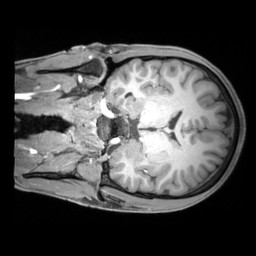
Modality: T1w
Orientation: coronal
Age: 21
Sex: male
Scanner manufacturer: siemens
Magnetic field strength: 3 T
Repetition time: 1.97 s
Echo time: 0.00206 s